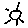
Label: sun